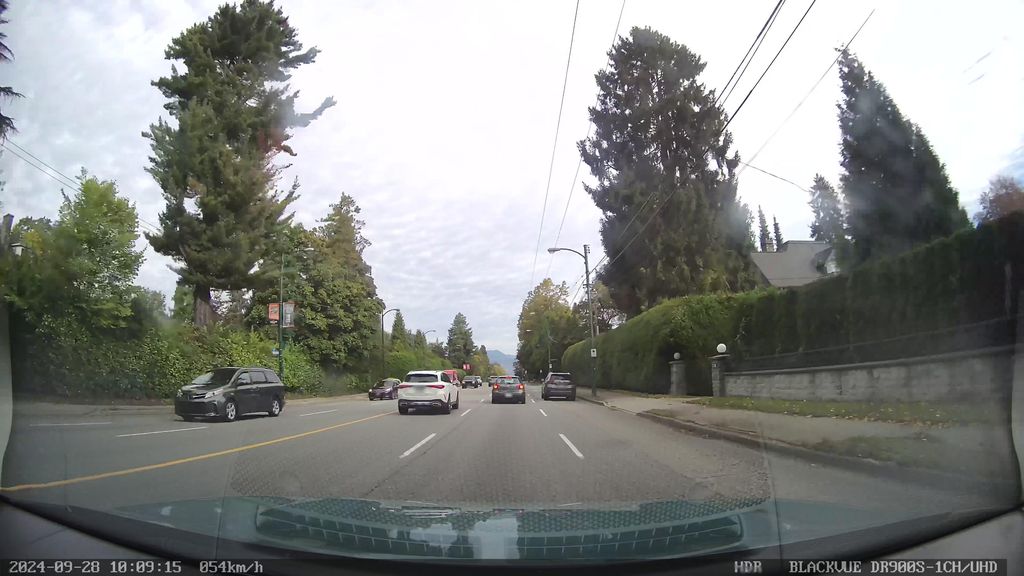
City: vancouver